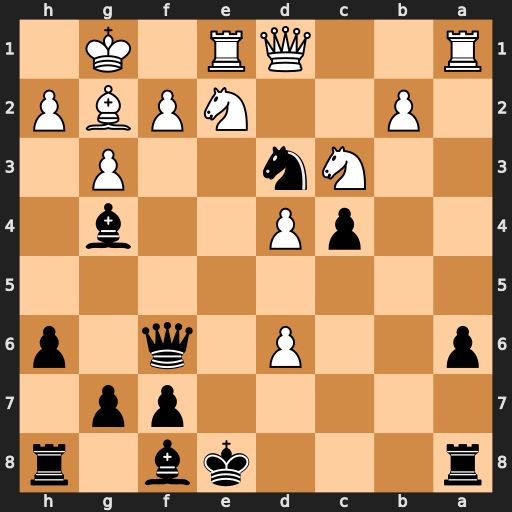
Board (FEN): r3kb1r/5pp1/p2P1q1p/8/2pP2b1/2Nn2P1/1P2NPBP/R2QR1K1
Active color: b
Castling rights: kq
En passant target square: -
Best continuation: Qxf2+ Kh1 Nxe1 Qxe1 Qxe1+